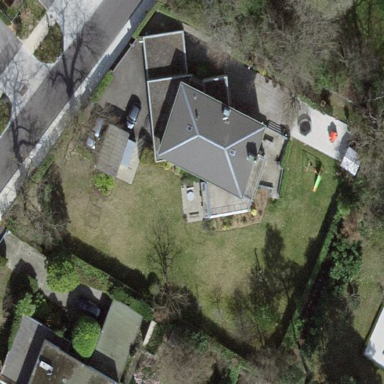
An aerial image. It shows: Garden surrounded by fence.